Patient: sex M, age 36
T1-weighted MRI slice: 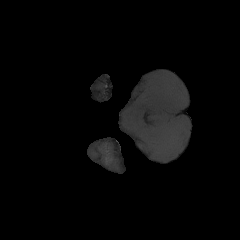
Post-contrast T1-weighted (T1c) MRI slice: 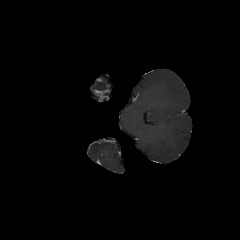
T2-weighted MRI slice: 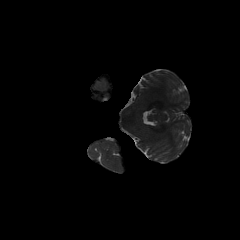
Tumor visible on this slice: no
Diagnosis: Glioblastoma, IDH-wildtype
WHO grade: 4